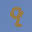
Label: 9